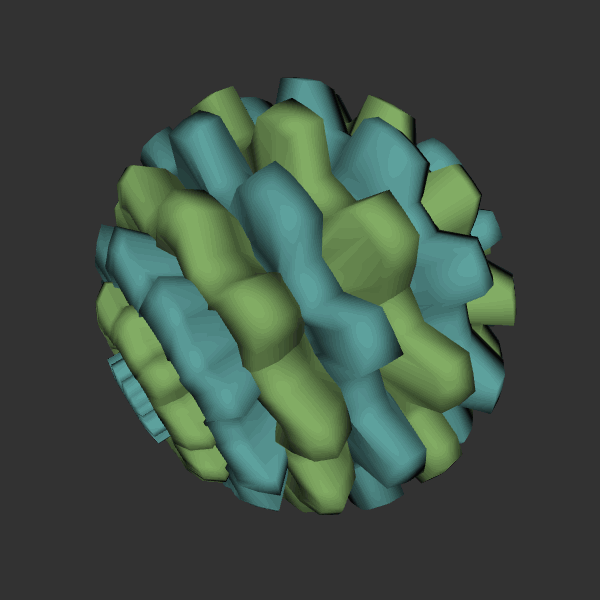
Background: dark